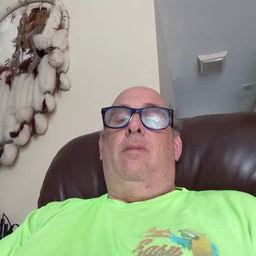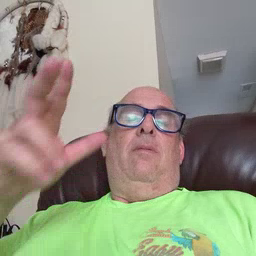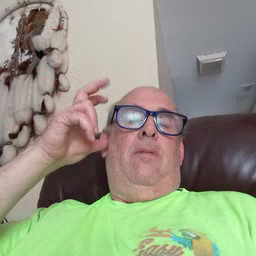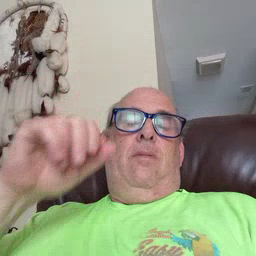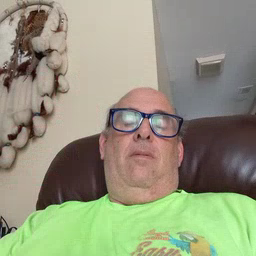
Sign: hear